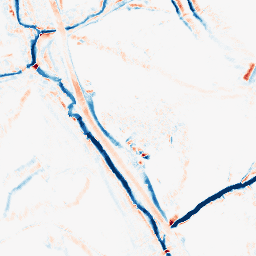
Category: morphological
Decomposition family: morphological_diamond
Decomposition parameters: operation: average
radius: 5
Upsampling method: lanczos
Upsampling parameters: scale: 8
Upsampling scale: 8